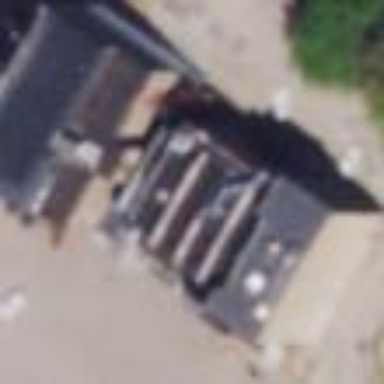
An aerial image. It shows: Arts centre located in building.